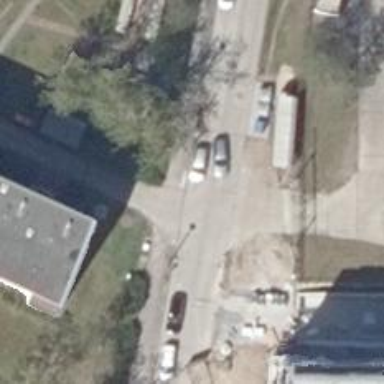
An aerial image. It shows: Residential road with concrete surface and sidewalk on the left side. Parallel on-street parking lane on the left side.